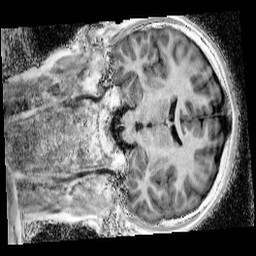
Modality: UNIT1_denoised
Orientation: coronal
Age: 11
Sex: male
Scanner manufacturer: siemens
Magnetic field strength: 3 T
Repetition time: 4 s
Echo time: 0.00299 s